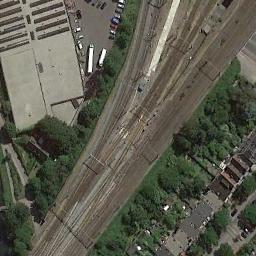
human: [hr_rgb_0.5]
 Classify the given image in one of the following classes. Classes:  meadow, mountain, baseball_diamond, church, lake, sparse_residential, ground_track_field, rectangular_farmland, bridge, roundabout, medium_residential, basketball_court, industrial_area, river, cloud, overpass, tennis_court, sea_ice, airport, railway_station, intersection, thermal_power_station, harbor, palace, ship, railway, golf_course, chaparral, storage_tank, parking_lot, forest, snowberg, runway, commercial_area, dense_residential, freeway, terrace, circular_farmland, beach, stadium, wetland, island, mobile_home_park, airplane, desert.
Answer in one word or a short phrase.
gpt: railway